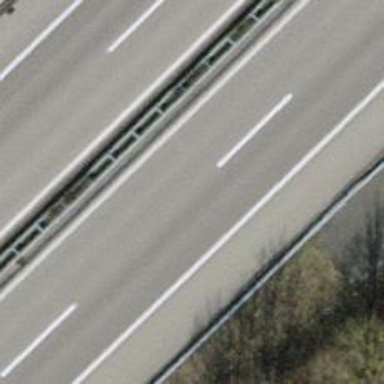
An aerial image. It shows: Asphalt motorway.